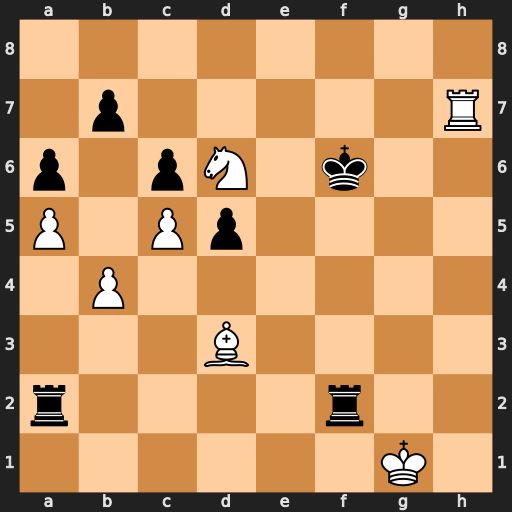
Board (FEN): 8/1p5R/p1pN1k2/P1Pp4/1P6/3B4/r4r2/6K1
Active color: w
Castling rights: -
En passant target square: -
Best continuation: Rf7+ Ke5 Rxf2